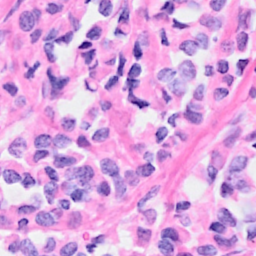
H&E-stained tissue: Breast